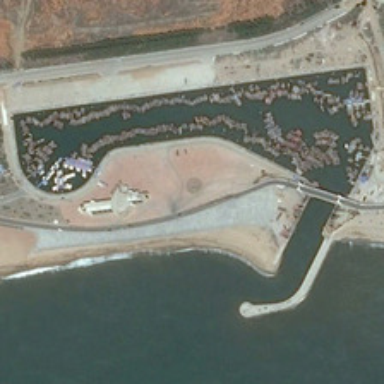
Many boats are in a port near some green trees and bareland .